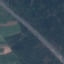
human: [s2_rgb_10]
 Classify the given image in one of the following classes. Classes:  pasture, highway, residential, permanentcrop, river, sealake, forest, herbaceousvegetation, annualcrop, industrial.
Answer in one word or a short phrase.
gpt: Highway